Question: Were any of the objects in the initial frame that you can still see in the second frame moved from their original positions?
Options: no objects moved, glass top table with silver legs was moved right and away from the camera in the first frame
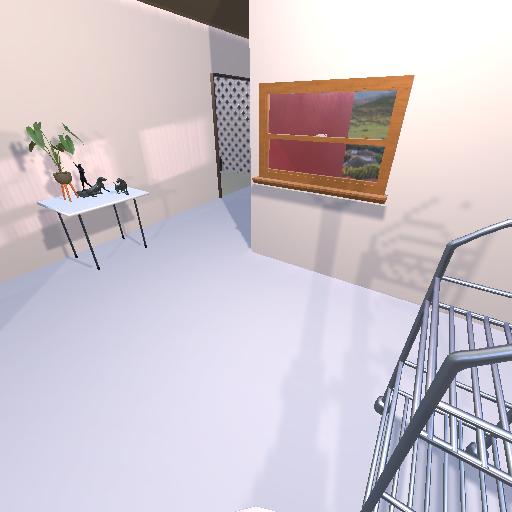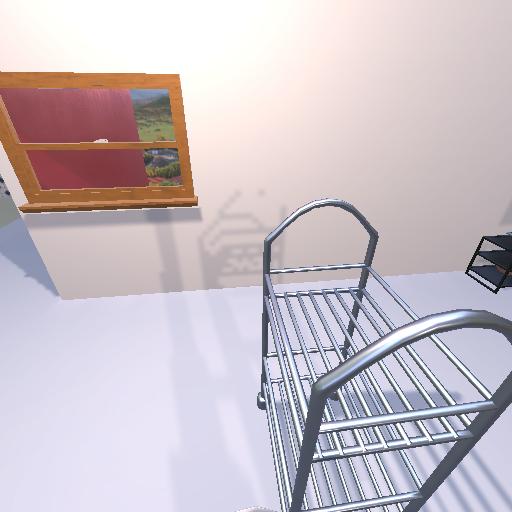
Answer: no objects moved